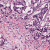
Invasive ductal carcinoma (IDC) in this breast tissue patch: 1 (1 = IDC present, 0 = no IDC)